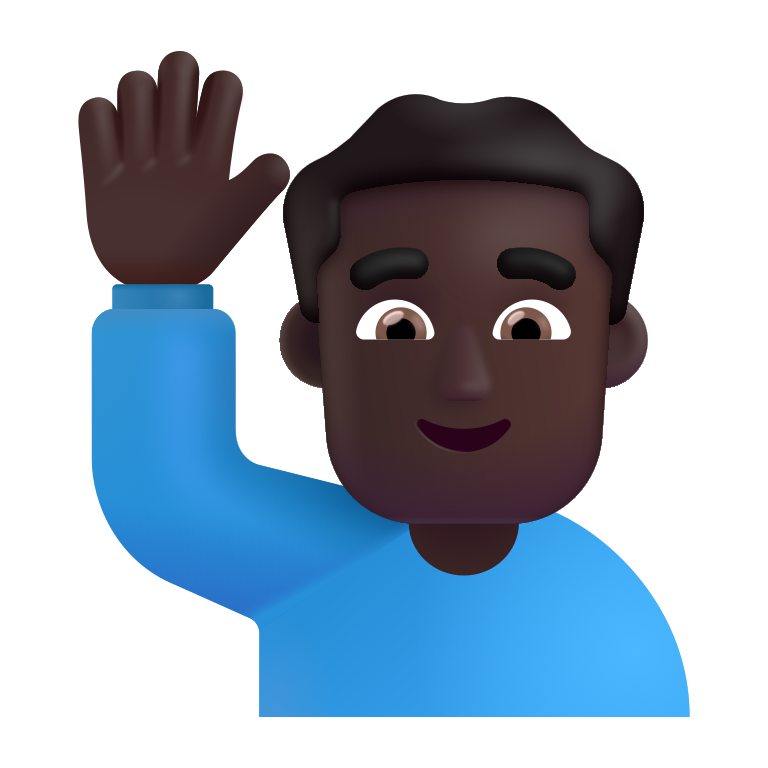
man raising hand color dark